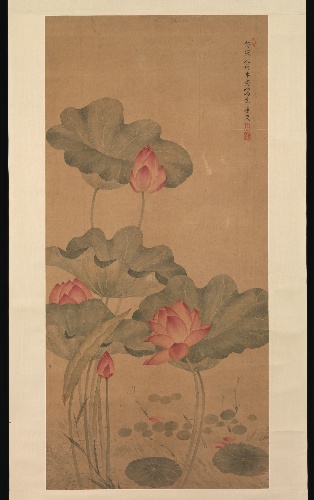
Title: 清   唐炗   紅蓮魚藻圖   軸|Red lotus and fish
Artist: Tang Guang
Artist bio: Chinese, ca. 1670–1690
Object type: Hanging scroll
Classification: Paintings
Medium: Hanging scroll; ink and color on paper
Culture: China
Period: Qing dynasty (1644–1911)
Dimensions: Image: 48 1/2 × 22 7/8 in. (123.2 × 58.1 cm)
Overall with mounting: 88 5/8 × 30 1/2 in. (225.1 × 77.5 cm)
Overall with knobs: 88 5/8 × 34 1/4 in. (225.1 × 87 cm)
Department: Asian Art
Credit line: Bequest of Marie-Hélène and Guy Weill, 2015
Accession year: 2017
Repository: Metropolitan Museum of Art, New York, NY
Tags: Lotuses